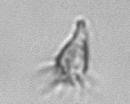
Label: Paratontonia_gracillima